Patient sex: F
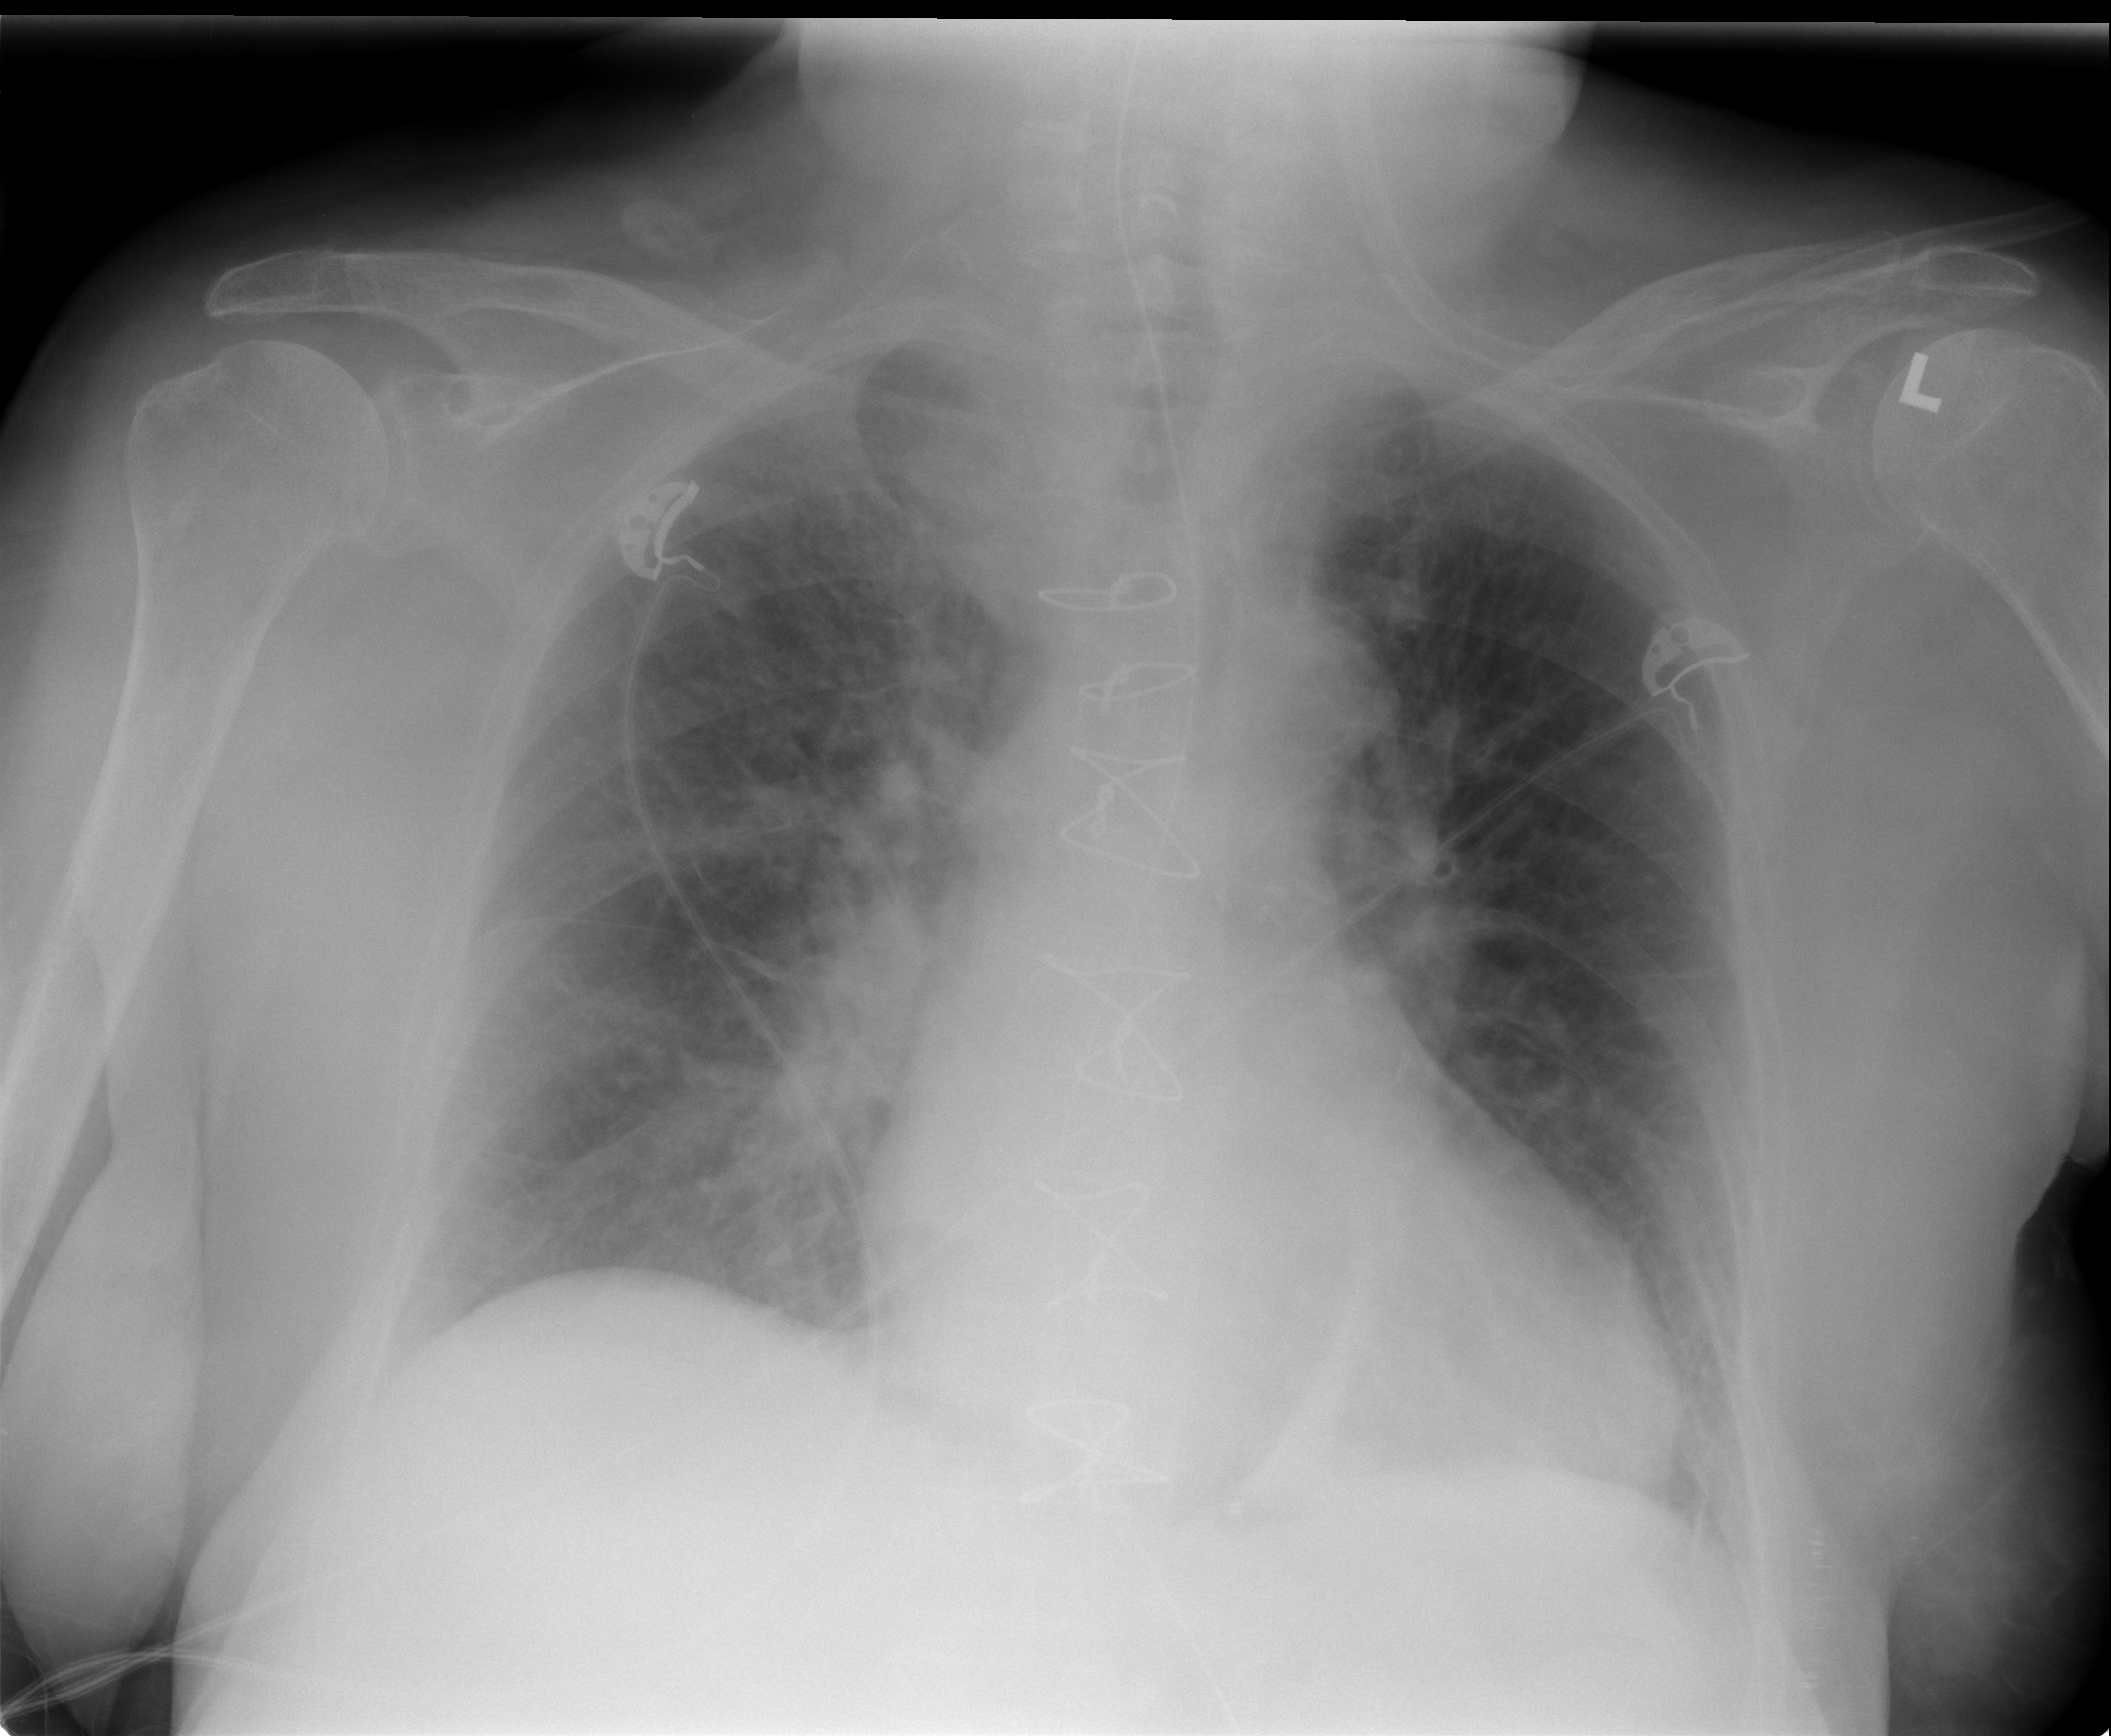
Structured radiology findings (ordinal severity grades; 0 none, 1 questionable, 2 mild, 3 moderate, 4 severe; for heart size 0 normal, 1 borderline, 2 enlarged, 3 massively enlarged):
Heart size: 0
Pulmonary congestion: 2
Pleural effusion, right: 0
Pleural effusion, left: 0
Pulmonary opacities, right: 2
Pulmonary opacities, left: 0
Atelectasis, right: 0
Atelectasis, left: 0